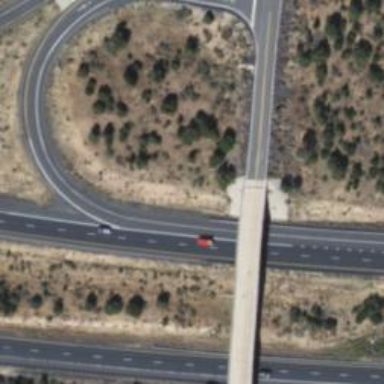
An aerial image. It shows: Tertiary road with bridge.